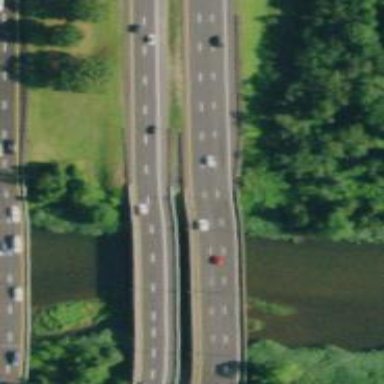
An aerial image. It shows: Bridge on urban freeway/expressway motorway.